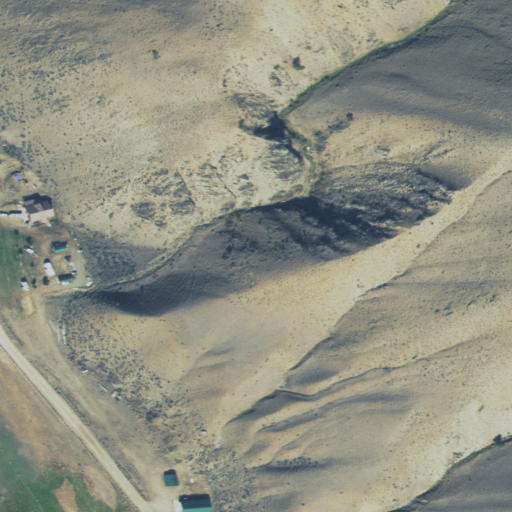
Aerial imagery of valley in Idaho named Wire Gulch containing shrub and grassland